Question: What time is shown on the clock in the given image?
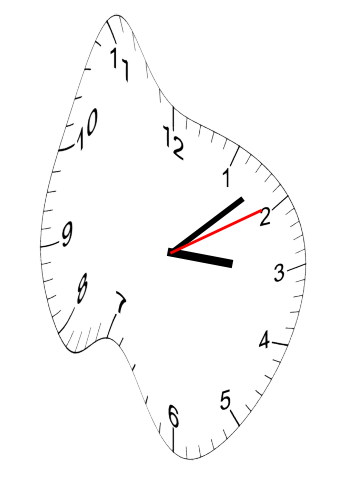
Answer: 03:08:10